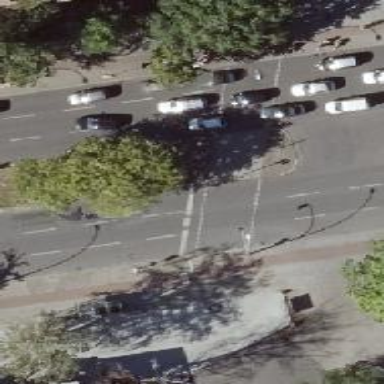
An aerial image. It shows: Road crossing with traffic signals.